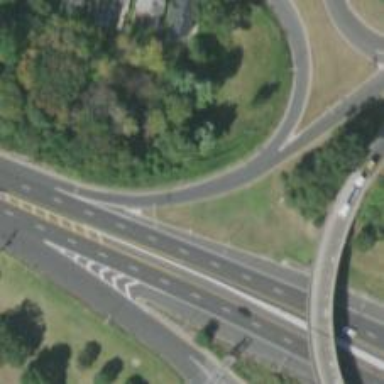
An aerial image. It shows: Trunk link highway.